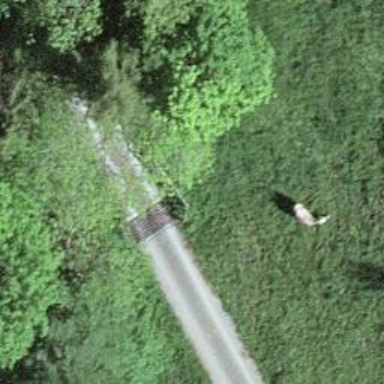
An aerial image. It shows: Cattle grid.